Question: I'm trying to do something like this:

This is my code:
'''
!-- BIG ONE LEFT -->
<div class="container">
<div class="row">
<div class="col-lg-8">
<div class="row">
<div class="col-lg-12">
<div class="card">
<a href="#"><img style="height: 420px;" class="card-img-top" src="http://placehold.it/700x400" alt=""></a>
</div>
</div>
</div>
</div>
<!-- Smalls -->
<div class="col-lg-4">
<div class="row">
<div class="col-lg-12 col-md-6">
<div class="card">
<a href="#"><img class="card-img-top" src="http://placehold.it/700x400" alt=""></a>
</div>
</div>
<div class="col-lg-12 col-md-6">
<div class="card">
<a href="#"><img class="card-img-top" src="http://placehold.it/700x400" alt=""></a>
</div>
</div>
</div>
</div>
</div>
<div>
'''
and this the result:
<URL>
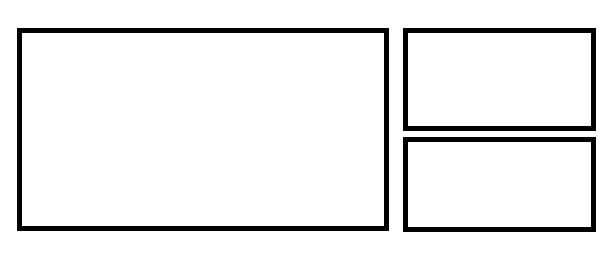
Answer: Just use responsive spacing utils for padding-top..
'''
<!-- BIG ONE LEFT -->
<div class="row">
<div class="col-lg-8">
<div class="card">
<a href="#"><img class="card-img-top" src="http://placehold.it/700x400" alt=""></a>
</div>
</div>
<!-- Smalls -->
<div class="col-lg-4">
<div class="row">
<div class="col-lg-12 col-md-6">
<div class="card">
<a href="#"><img class="card-img-top" src="http://placehold.it/700x400" alt=""></a>
</div>
</div>
<div class="col-lg-12 col-md-6 pt-lg-3 pt-0">
<div class="card">
<a href="#"><img class="card-img-top" src="http://placehold.it/700x400" alt=""></a>
</div>
</div>
</div>
</div>
</div>
'''
<URL>